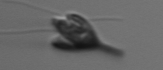
Label: Pyramimonas_longicauda